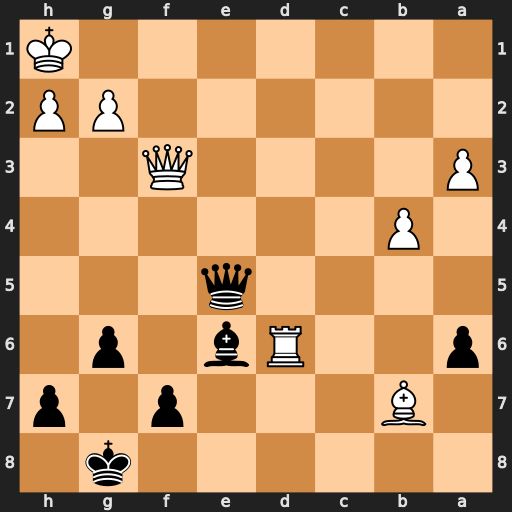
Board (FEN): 6k1/1B3p1p/p2Rb1p1/4q3/1P6/P4Q2/6PP/7K
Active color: b
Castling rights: -
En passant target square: -
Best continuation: Qe1+ Qf1 Qxf1#